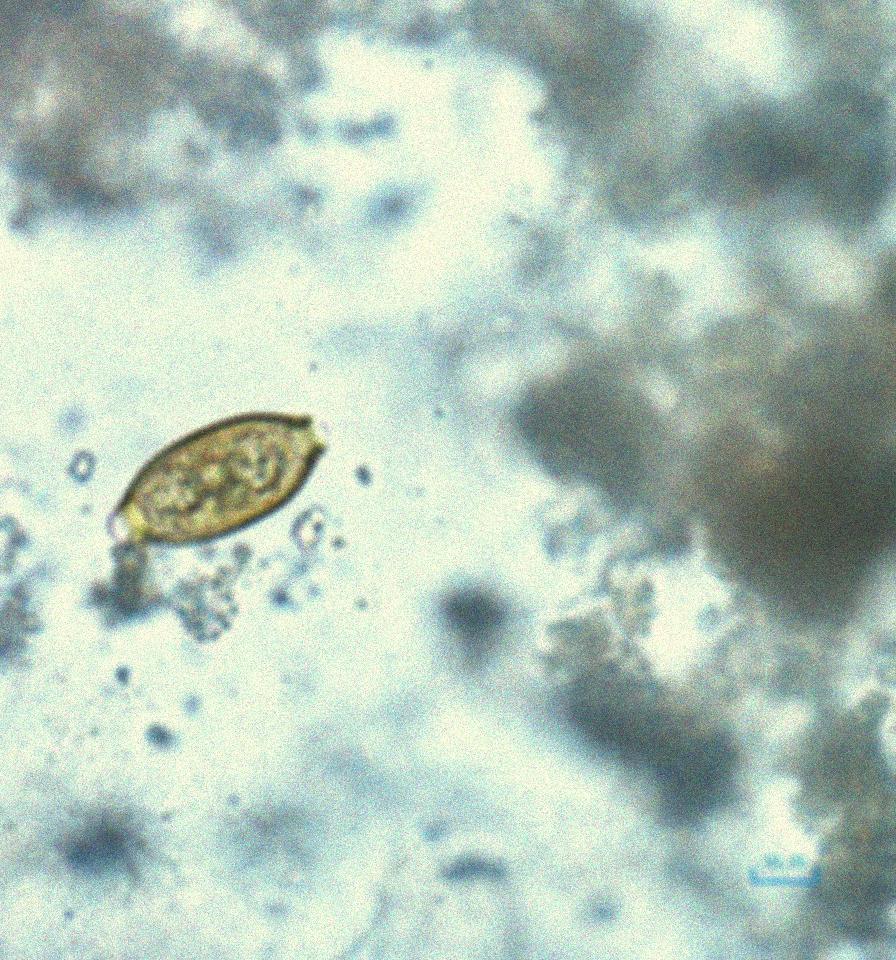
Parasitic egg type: Trichuris trichiura